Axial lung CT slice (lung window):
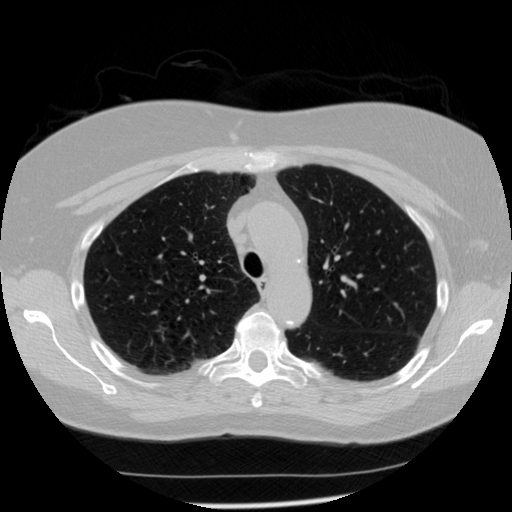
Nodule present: no